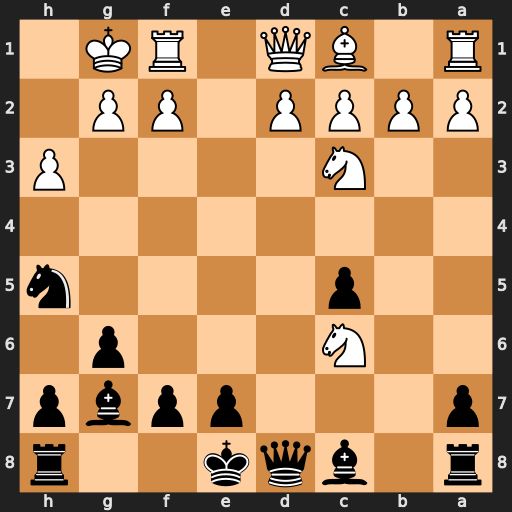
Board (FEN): r1bqk2r/p3ppbp/2N3p1/2p4n/8/2N4P/PPPP1PP1/R1BQ1RK1
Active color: b
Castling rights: kq
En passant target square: -
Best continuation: Qc7 Nxe7 Qxe7 Re1 Be6